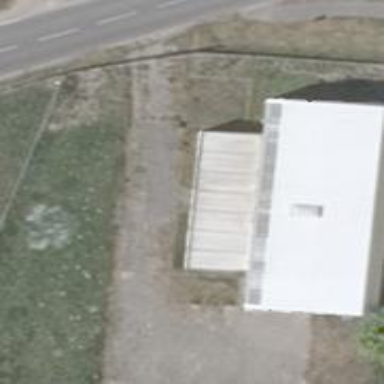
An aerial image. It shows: Building.